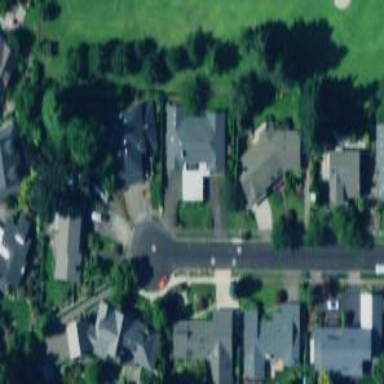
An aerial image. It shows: Turning circle on the road.